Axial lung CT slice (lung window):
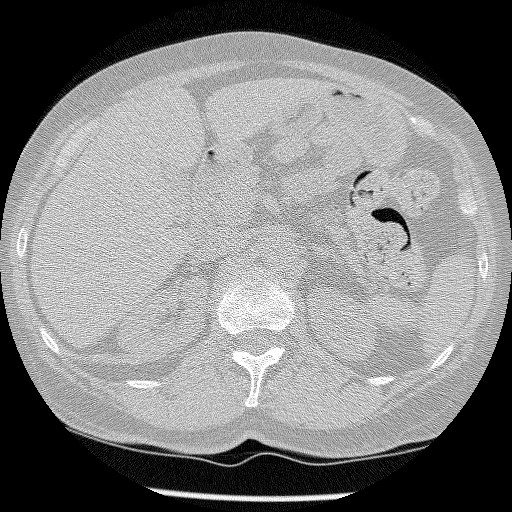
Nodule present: no